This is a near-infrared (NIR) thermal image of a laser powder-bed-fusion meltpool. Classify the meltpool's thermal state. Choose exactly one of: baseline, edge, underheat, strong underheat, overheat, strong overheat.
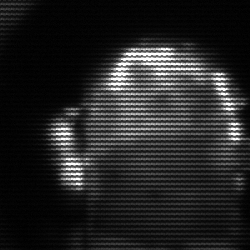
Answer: baseline